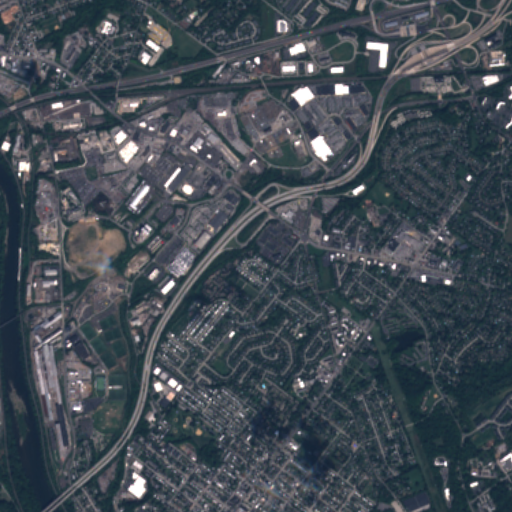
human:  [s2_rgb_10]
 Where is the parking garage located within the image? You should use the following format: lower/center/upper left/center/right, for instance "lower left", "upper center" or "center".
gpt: The parking garage is located in the upper right of the image.
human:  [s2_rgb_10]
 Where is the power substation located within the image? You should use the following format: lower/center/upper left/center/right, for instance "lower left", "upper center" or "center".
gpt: The power substation is located in the upper center of the image.
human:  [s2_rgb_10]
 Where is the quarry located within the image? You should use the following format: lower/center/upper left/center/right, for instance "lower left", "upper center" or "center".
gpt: The quarry is located in the center left of the image.
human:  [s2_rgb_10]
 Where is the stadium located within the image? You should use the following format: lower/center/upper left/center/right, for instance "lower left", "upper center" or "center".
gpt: The stadium is located in the lower center of the image.
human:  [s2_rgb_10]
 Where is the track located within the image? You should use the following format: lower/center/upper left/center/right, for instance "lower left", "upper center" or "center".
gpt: The track is located in the lower center of the image.
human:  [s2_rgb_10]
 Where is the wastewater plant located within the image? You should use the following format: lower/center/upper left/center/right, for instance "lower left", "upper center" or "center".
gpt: The wastewater plant is located in the lower right of the image.
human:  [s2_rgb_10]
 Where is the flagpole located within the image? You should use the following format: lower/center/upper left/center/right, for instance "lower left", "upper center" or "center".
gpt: The flagpole is located in the lower center of the image.
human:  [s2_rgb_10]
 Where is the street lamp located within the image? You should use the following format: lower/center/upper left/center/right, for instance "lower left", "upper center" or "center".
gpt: The street lamp is located in the upper right of the image.
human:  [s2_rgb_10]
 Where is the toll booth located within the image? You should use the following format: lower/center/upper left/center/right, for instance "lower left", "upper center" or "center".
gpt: The toll booth is located in the upper right of the image.
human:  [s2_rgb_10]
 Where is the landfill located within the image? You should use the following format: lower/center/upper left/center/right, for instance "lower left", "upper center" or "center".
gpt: There is no landfill in the image.